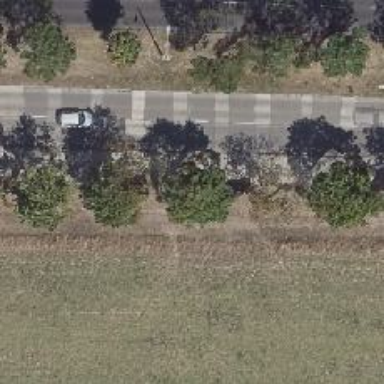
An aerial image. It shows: Avenue lined with broadleaved deciduous trees.